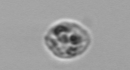
Label: Amoeba